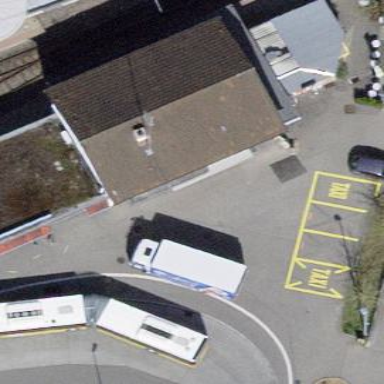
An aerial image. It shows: Transportation building.